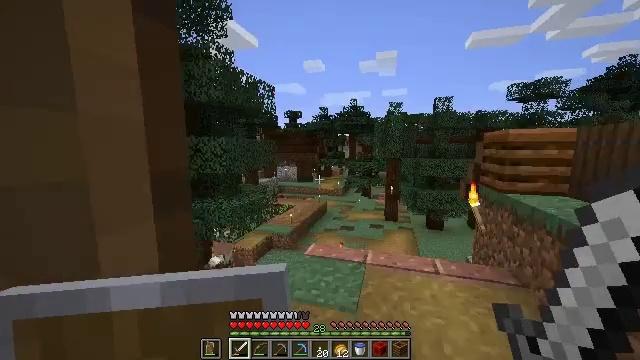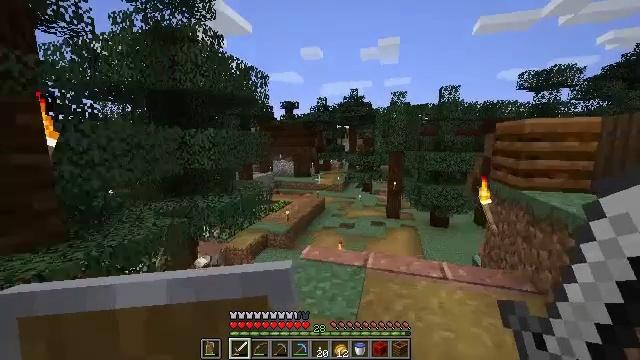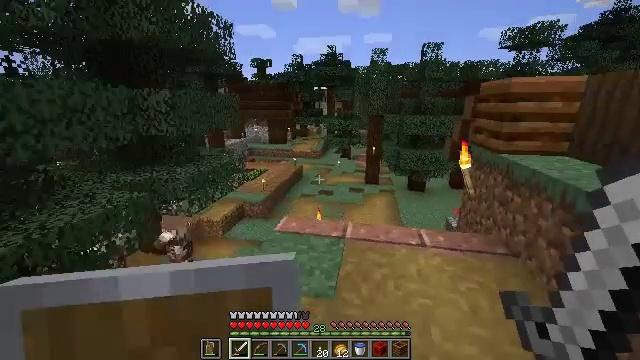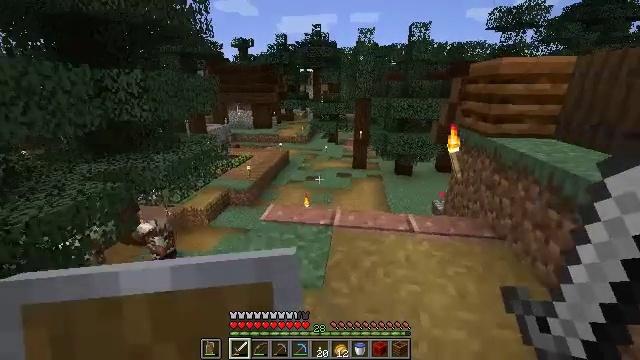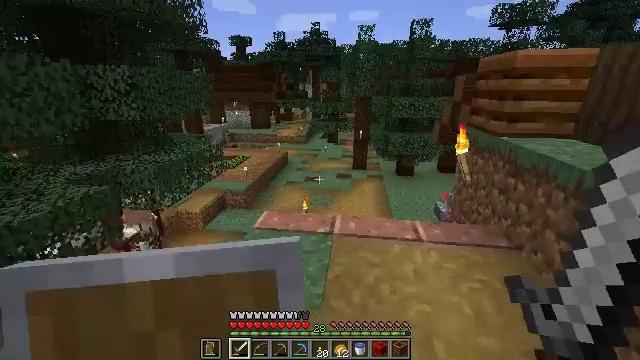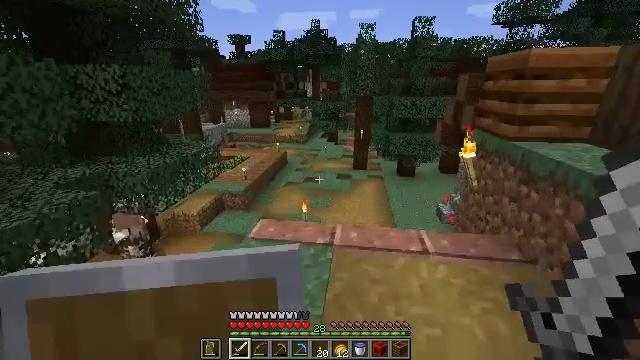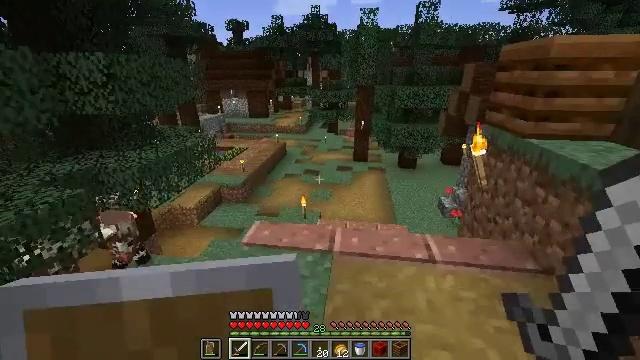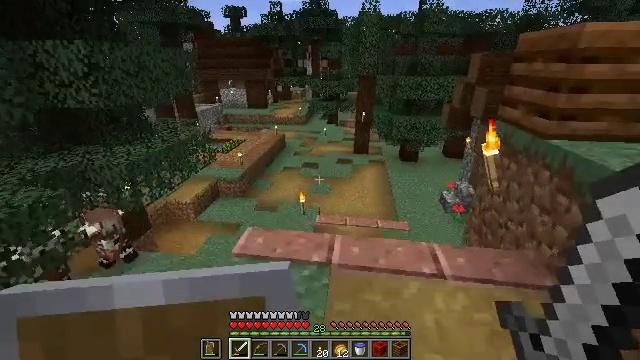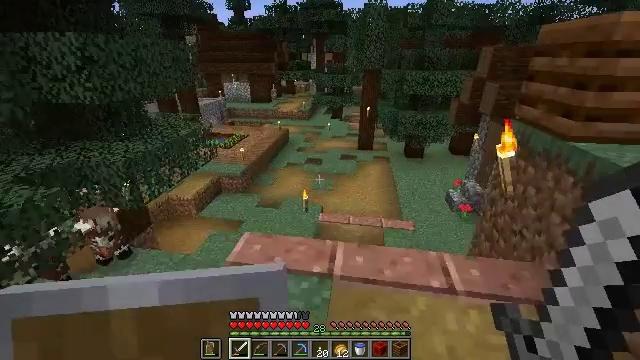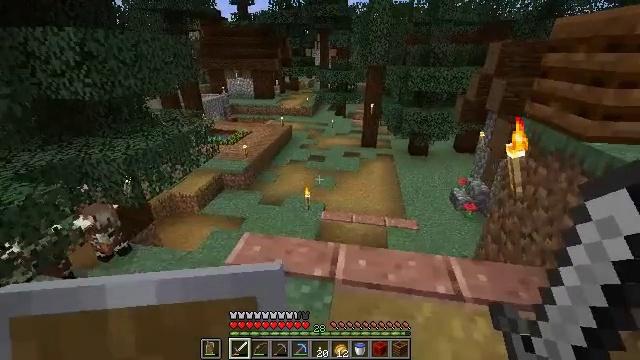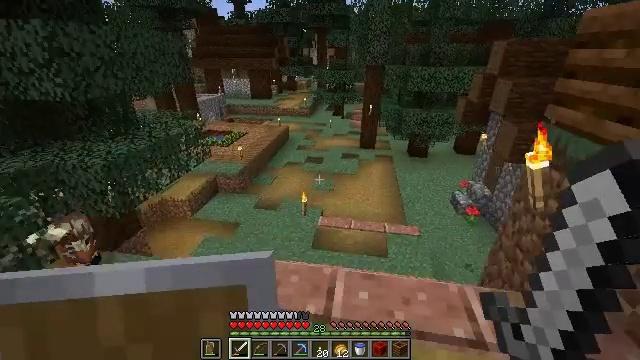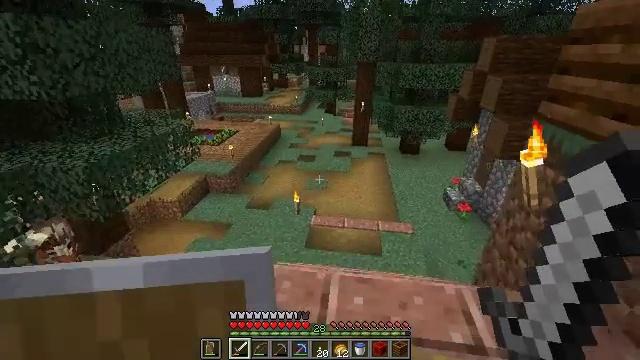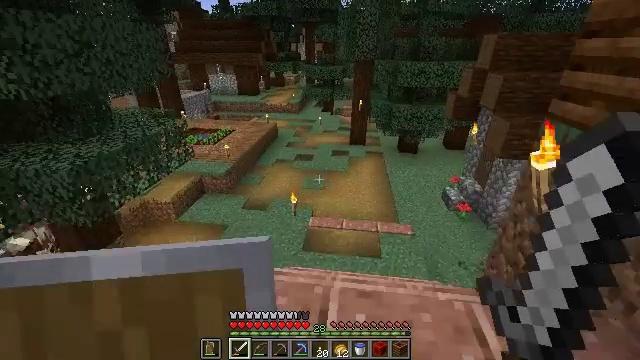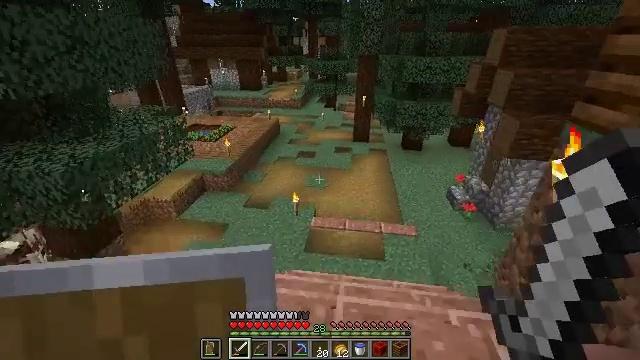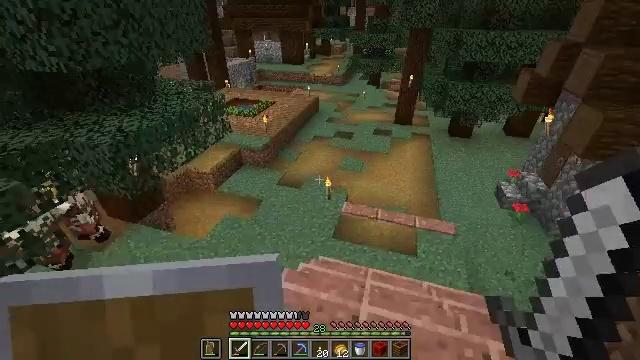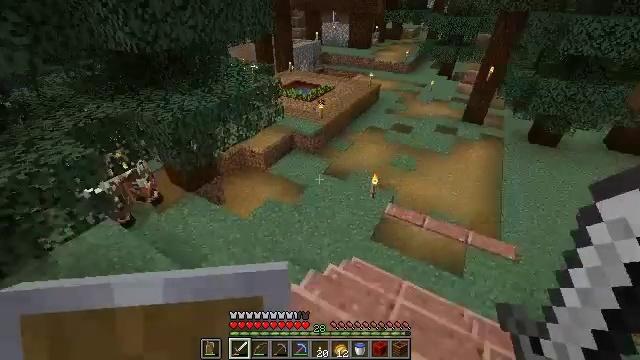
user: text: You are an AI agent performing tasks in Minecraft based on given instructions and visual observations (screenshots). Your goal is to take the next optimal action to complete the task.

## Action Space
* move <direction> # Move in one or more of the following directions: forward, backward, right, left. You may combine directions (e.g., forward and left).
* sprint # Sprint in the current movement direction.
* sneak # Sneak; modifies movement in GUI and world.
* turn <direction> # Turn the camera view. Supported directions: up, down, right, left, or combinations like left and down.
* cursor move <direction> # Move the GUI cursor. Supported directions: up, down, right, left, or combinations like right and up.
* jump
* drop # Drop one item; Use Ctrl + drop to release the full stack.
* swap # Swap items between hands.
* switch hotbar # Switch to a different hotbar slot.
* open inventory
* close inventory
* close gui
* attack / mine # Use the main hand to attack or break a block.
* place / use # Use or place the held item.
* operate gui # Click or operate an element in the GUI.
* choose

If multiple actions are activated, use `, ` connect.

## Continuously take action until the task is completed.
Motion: motion action
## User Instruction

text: Gather wheat by left-clicking on it.
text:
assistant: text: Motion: move forward, turn down
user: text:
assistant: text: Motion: move forward, turn right and down
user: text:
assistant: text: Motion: move forward, turn right and down
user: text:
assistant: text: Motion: move forward
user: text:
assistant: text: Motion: move forward
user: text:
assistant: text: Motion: move forward, turn down
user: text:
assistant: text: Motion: move forward, turn down
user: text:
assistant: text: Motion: move forward, turn down
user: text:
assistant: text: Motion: move forward
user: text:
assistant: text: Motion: move forward
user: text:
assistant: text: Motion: move forward, turn right
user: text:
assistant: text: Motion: move forward
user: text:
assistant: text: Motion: move forward
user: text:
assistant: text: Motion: move forward and move right, turn left and down
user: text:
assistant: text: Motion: move forward and move right, turn left and down
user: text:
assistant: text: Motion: move forward and move right, turn left and down
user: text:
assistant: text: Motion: move forward and move right, turn left
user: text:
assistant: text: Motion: move forward and move right, turn left
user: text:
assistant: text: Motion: move forward and move right, turn left
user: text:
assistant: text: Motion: move forward and move right, turn left
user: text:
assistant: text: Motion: move forward and move right, turn left and up
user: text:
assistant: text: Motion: move forward and move right, turn left and up
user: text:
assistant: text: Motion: move forward and move right
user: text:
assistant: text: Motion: move forward and move right
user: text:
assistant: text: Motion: move forward and move right
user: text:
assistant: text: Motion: move forward and move right
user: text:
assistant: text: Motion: move forward, sprint, turn left and up
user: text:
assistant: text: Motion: move forward, sprint, turn left and up
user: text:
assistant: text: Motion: move forward, turn left and up
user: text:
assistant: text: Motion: move forward, turn left and up